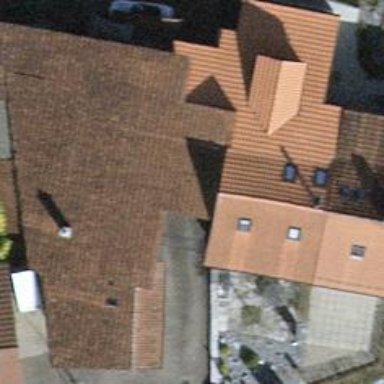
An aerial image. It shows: Building with tiled roof.